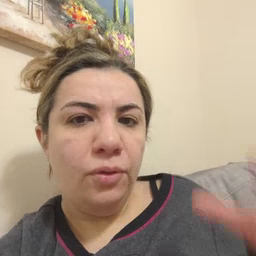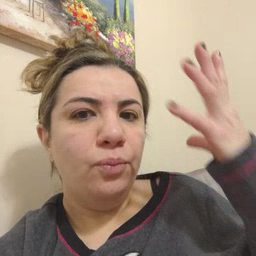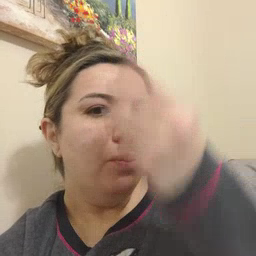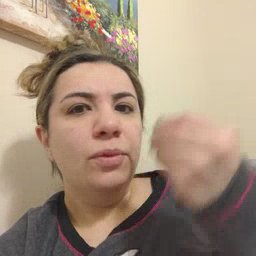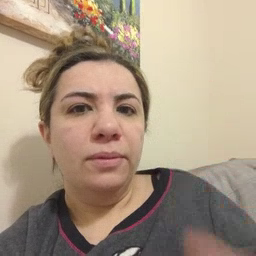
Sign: pretty